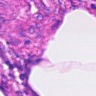
Metastatic tissue present: no